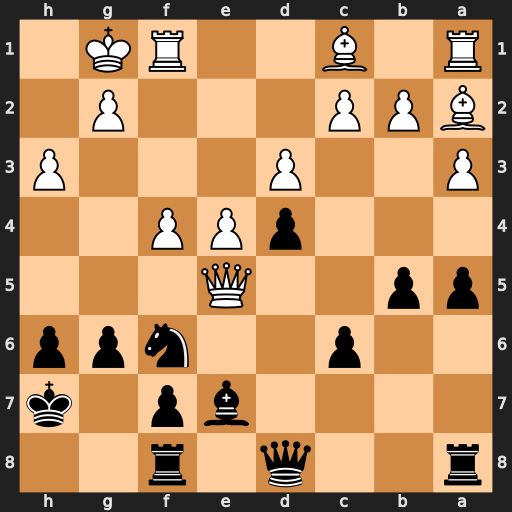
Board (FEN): r2q1r2/4bp1k/2p2npp/pp2Q3/3pPP2/P2P3P/BPP3P1/R1B2RK1
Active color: b
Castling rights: -
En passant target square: -
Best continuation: Nd7 Qxd4 Bc5 Qxc5 Nxc5